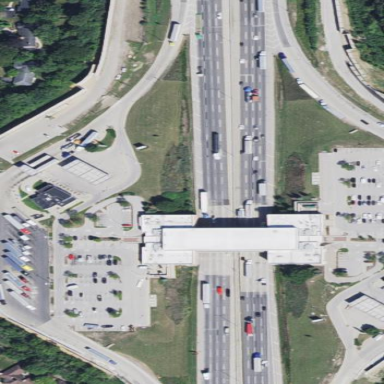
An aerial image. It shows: Rest area along the road.